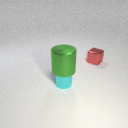
small cyan metal cylinder below large green metal cylinder